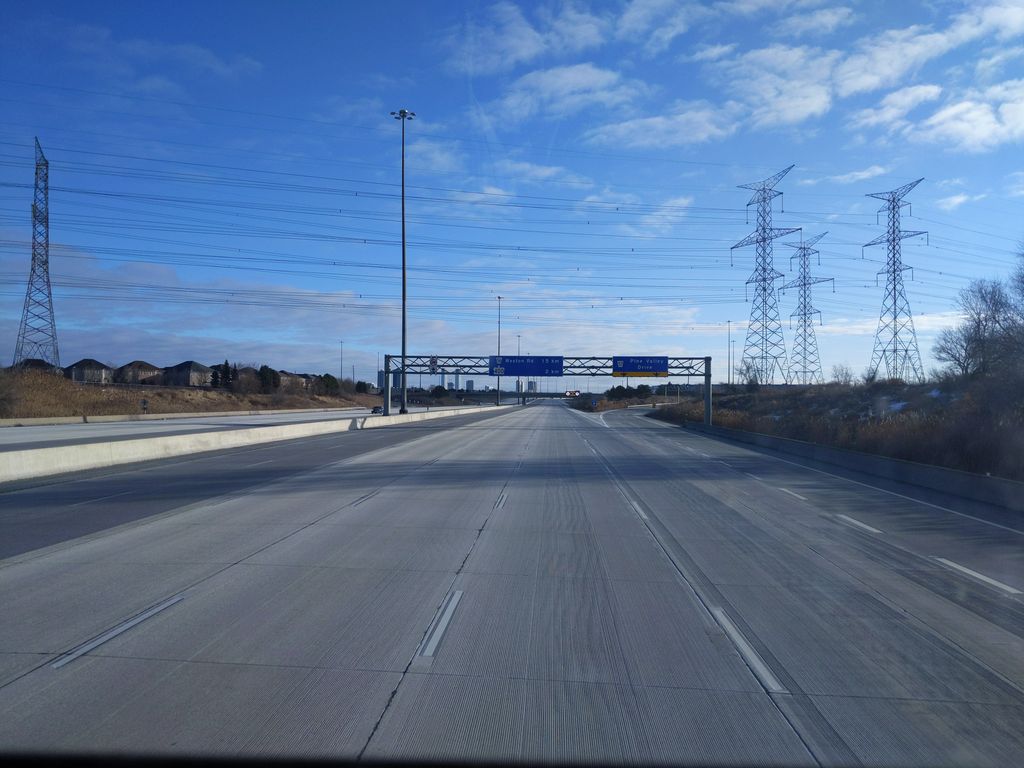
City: toronto